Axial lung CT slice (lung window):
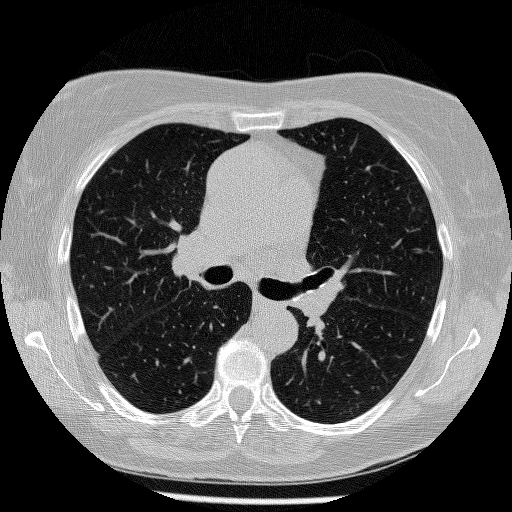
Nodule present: no